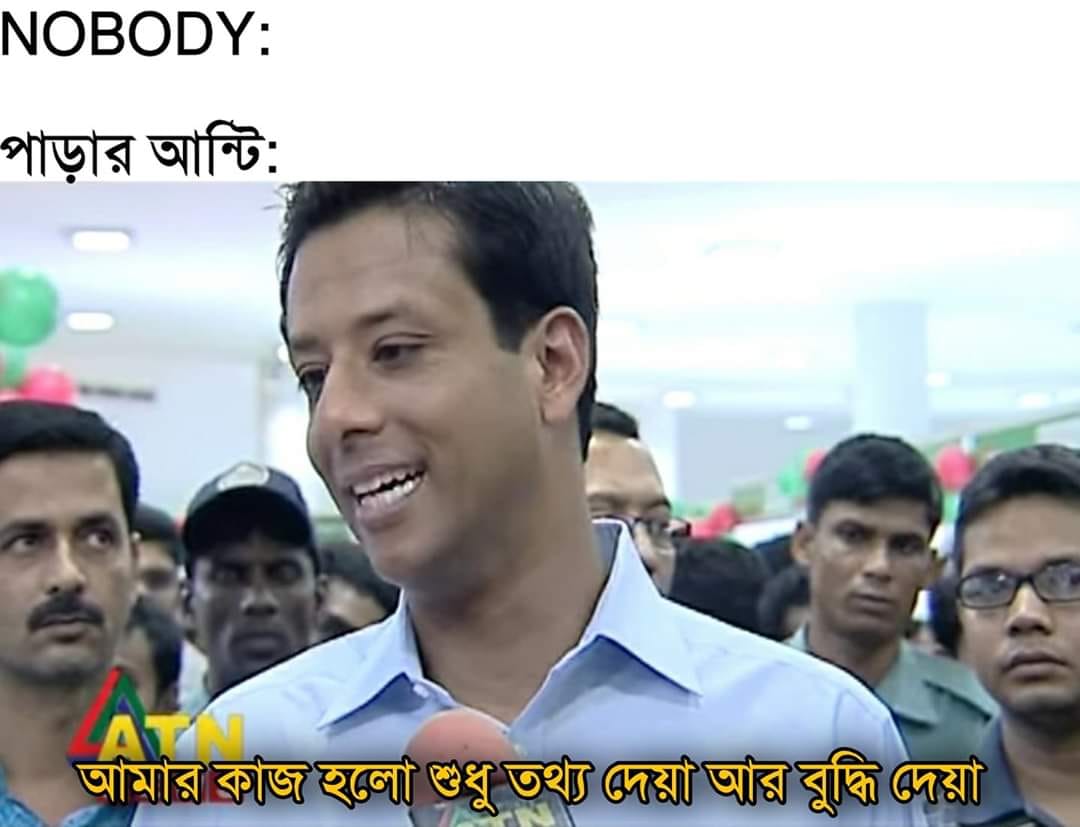
Caption: NOBODY :   পাড়ার আন্টি:     আমার কাজ হলো শুধু তথ্য দেয়া আর বুদ্ধি দেয়া
Label: hate